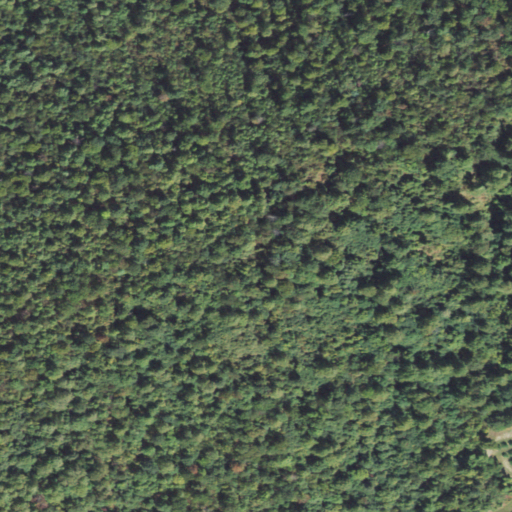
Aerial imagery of mountain in Pennsylvania named Rattlesnake Hill containing deciduous forest and pasture